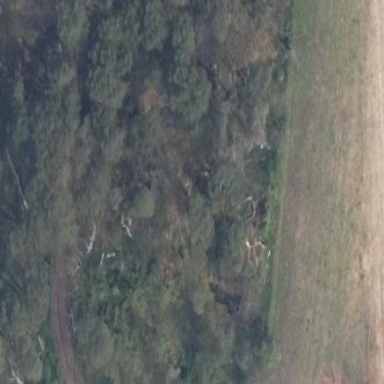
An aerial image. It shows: Forest area.